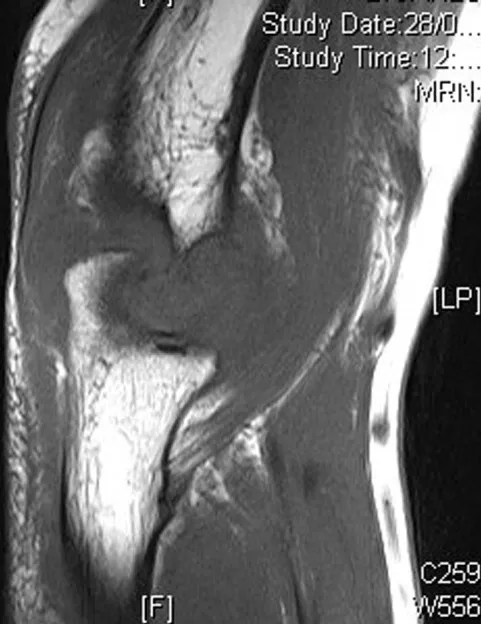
magnetic resonance imaging (MRI) showing the destructive lesion of the bone cortex of the elbow junction.
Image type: radiology (mri)